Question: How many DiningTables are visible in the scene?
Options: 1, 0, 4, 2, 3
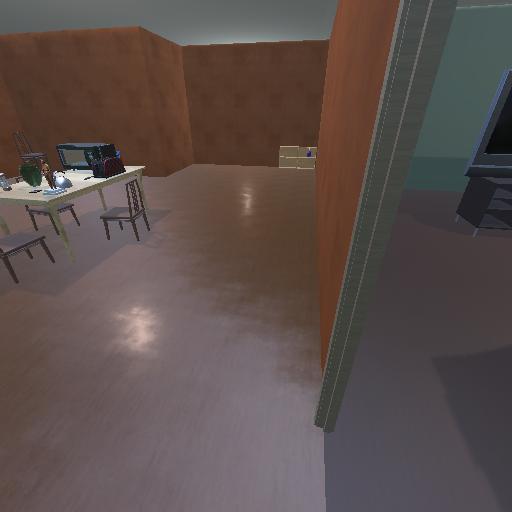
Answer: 1